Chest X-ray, PA view. Patient: 57 years old, sex M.
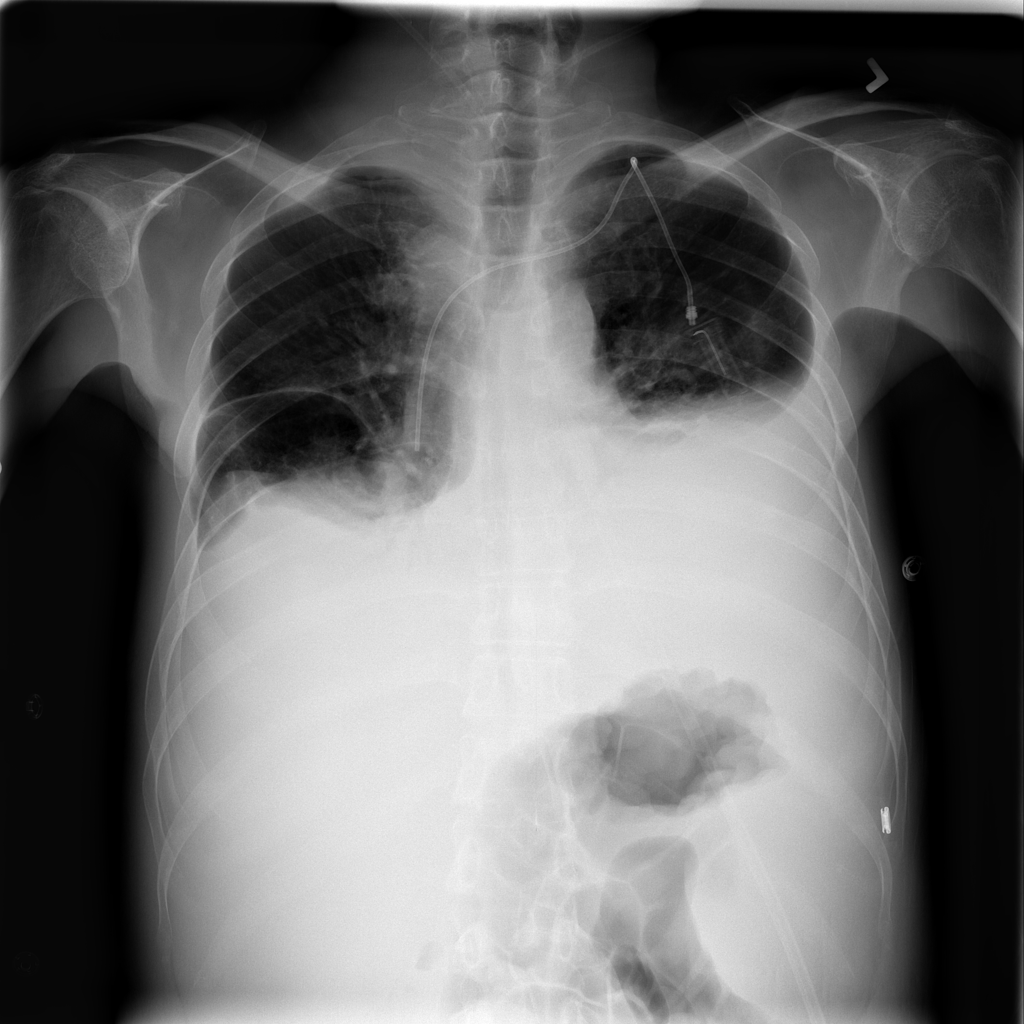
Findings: Atelectasis, Effusion